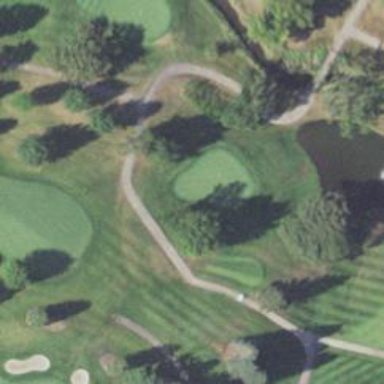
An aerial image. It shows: Golf hole.